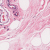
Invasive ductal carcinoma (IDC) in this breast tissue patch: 0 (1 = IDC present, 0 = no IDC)